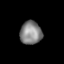
Tissue: lung
Cell type: Epithelial cells
Senescence score: 0.2185
Nuclear area (px): 491
Mean DAPI intensity: 132.929